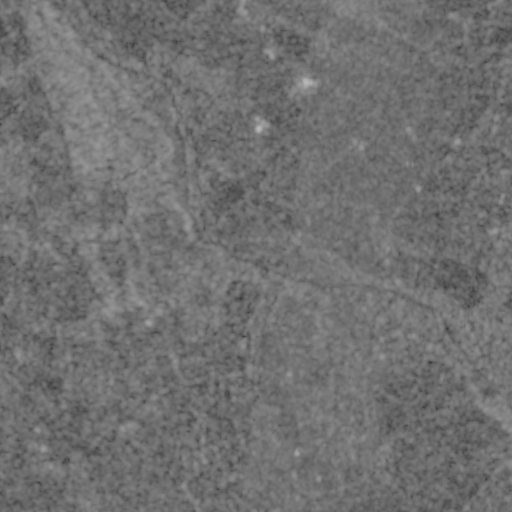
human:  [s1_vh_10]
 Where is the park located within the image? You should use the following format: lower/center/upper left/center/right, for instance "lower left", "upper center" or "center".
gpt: The park is located in the lower left of the image.
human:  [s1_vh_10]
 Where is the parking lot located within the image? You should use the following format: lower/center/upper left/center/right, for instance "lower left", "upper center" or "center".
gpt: The parking lot is located in the center right of the image.
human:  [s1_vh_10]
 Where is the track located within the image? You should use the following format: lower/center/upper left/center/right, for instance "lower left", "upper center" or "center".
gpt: The track is located in the lower right of the image.
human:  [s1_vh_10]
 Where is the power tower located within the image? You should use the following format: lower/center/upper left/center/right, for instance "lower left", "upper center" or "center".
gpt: There is no power tower in the image.

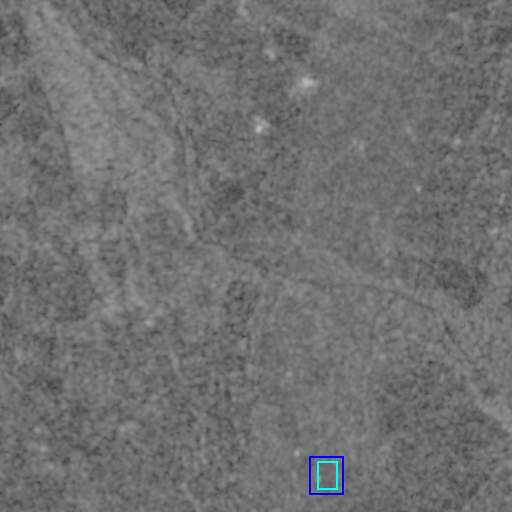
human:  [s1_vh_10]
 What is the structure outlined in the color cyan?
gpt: The structure outlined in cyan is a park.
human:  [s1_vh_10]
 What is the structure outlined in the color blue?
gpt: The structure outlined in blue is a track.
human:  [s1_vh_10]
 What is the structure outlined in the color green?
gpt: There is no green outline.